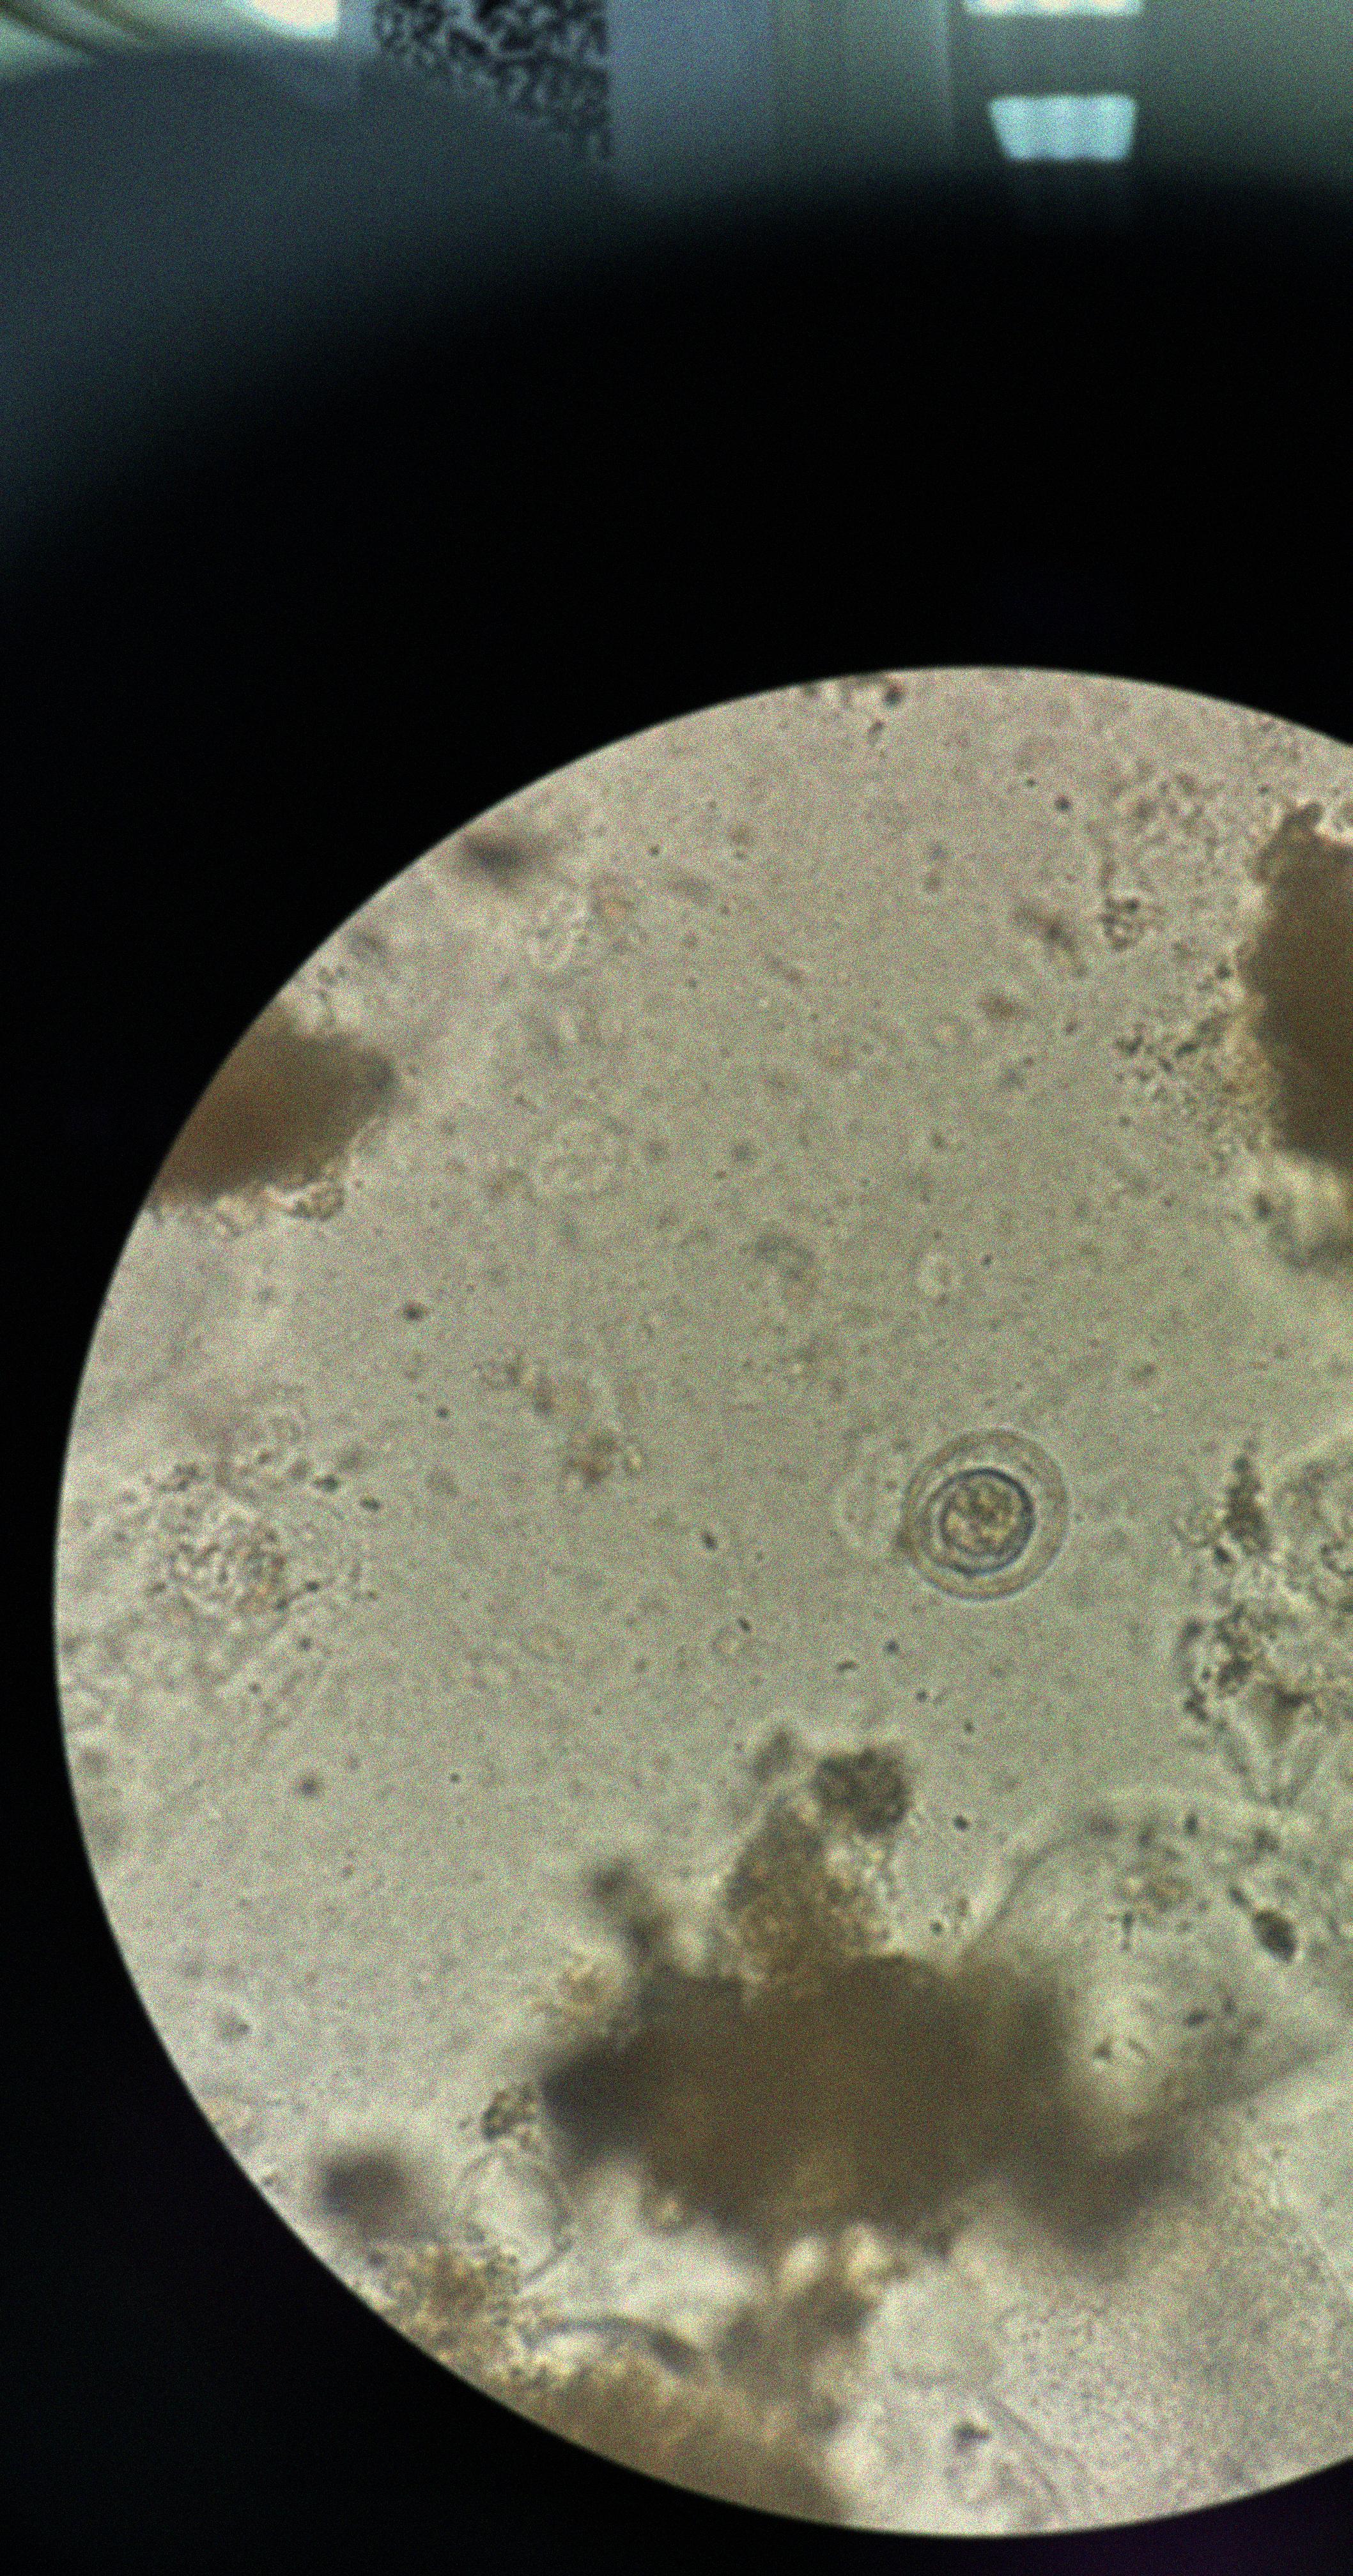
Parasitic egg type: Hymenolepis nana